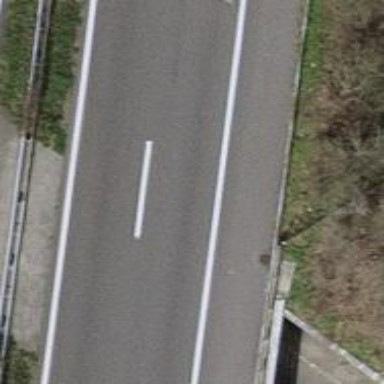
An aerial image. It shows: Bridge over motorway.